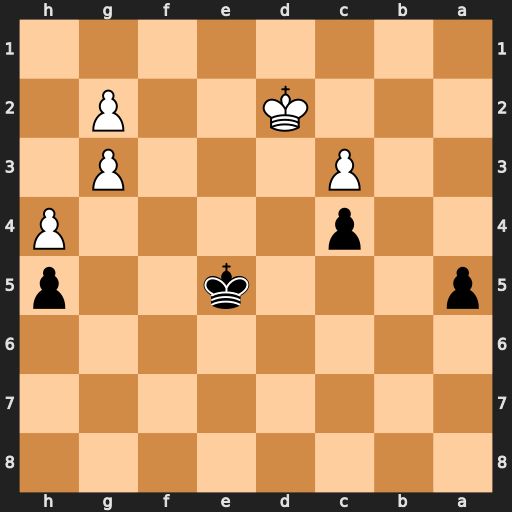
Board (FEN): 8/8/8/p3k2p/2p4P/2P3P1/3K2P1/8
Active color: b
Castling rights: -
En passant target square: -
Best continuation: Kf5 Ke3 a4